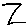
Label: zigzag